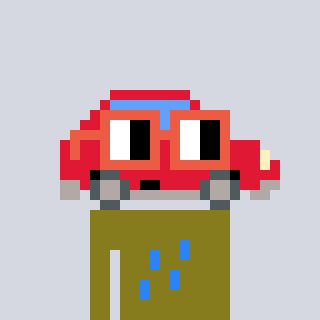
a pixel art character with square orange glasses, a car-shaped head and a gunk-colored body on a cool background